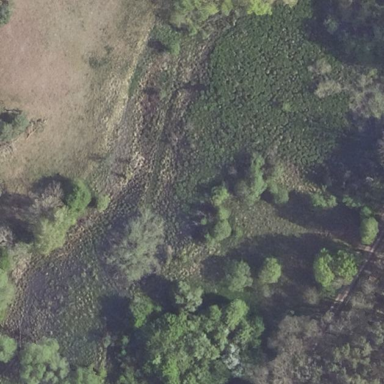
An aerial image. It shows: Marshy wetland area.